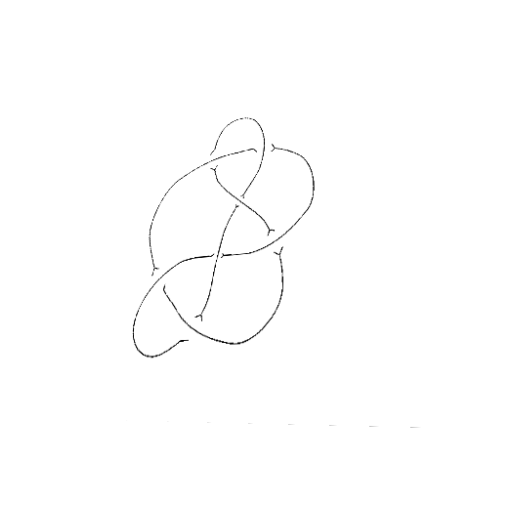
Crossing number: 7